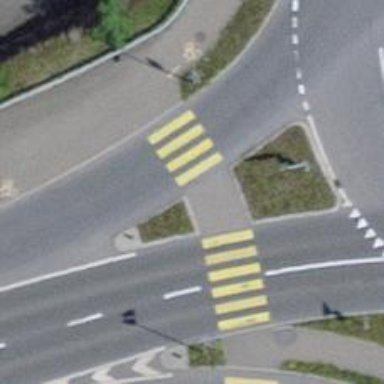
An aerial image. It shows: Kerb barrier.